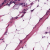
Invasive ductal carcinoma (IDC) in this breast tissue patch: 0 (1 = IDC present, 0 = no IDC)